Interaction volume radius: 5 \u00c5
Interaction volume height: 10 \u00c5
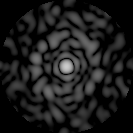
Disorder parameter: 0.8585